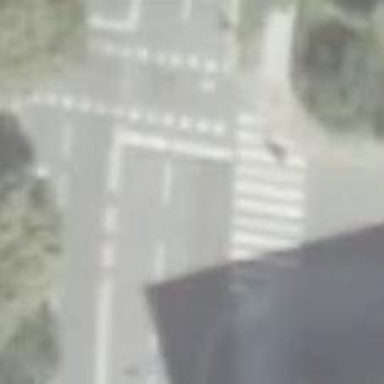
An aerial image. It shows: Crossing for cyclists.